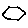
Label: hexagon